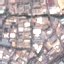
Land use / land cover: Industrial